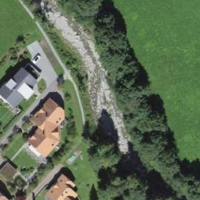
EUNIS habitat code: 24
Species observed at this site:
Lysimachia punctata